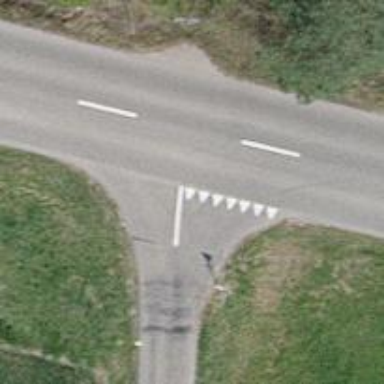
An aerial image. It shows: Tertiary road with asphalt surface.